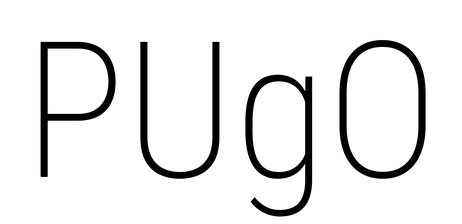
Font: Roboto_Condensed_ExtraLight